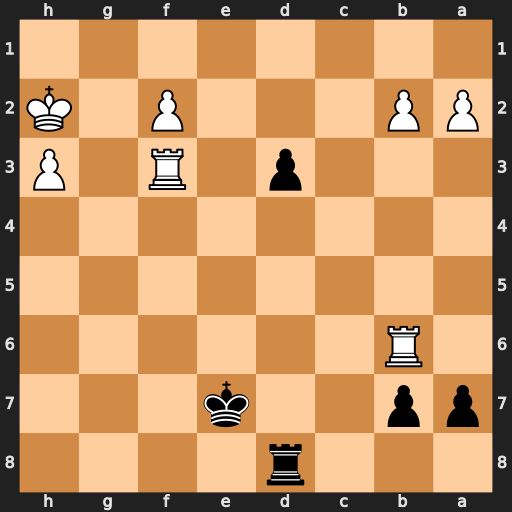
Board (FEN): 3r4/pp2k3/1R6/8/8/3p1R1P/PP3P1K/8
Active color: b
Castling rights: -
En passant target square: -
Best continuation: axb6 Re3+ Kf6